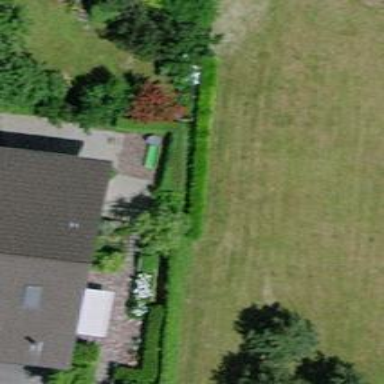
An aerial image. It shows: Hedge barrier.